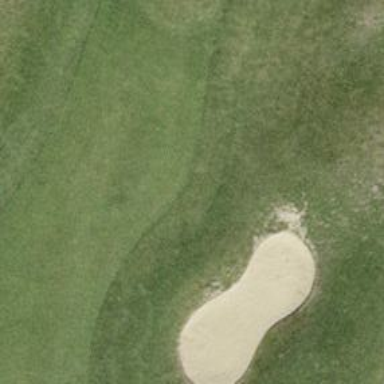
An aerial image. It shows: Golf bunker filled with sandy terrain.